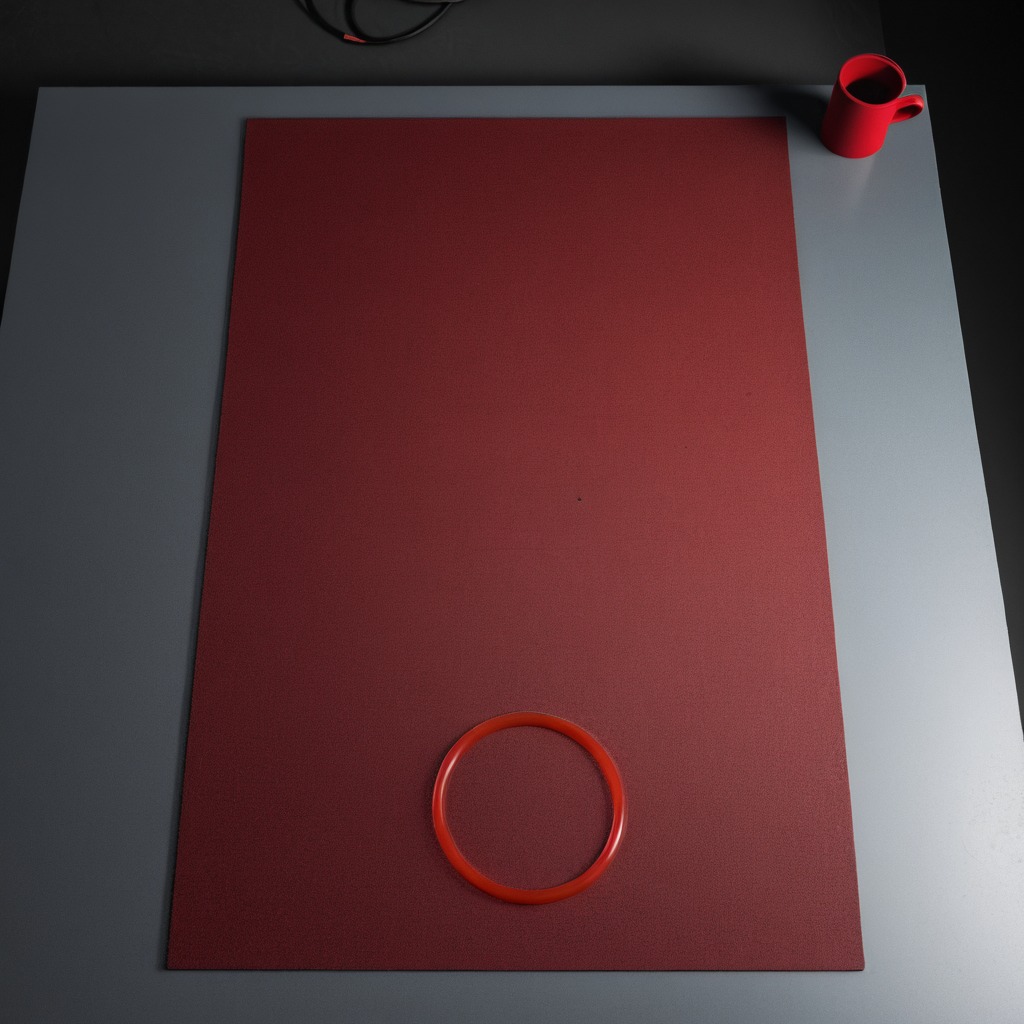
A rubber O-ring is lying on the granite tabletop.